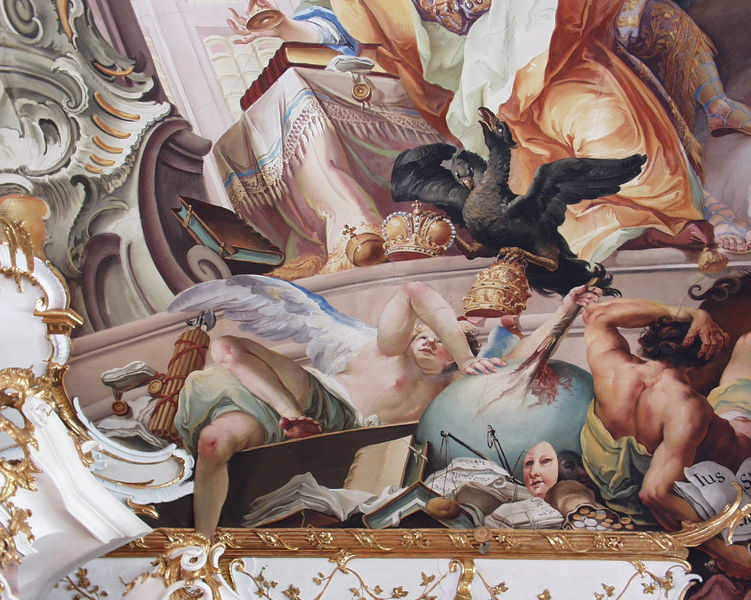
Titel: Fakultäten (Jurisprudenz - Detail)
Künstler: Johann Anwander
Standort: Dillingen
Institution: Goldener Saal
Schlagwörter: adler, akt, blau, dunkel, flügel, gemälde, gott, hand, körper, mann, nackt, schatten, vogel, weiß, gelb, grün, menschen, ocker, ausschnitt, braun, brust, grau, hell, kleid, licht, orange, pastell, rücken, schwarz, szene, tisch, türkis, gebäude, rose, rot, tier, tuch, beige, malerei, muster, ornament, gesichter, regal, wand, architektur, arm, barock, bibel, falten, gefieder, sockel, tod, tischtuch, vorhang, erde, kirche, fransen, gold, haare, kelch, mantel, tücher, decke, gewänder, innen, borte, krone, rokoko, rosa, chaos, engel, putte, ranken, stillleben, apfel, farbig, schrift, bücher, liebe, papier, schnabel, schwan, bogen, modern, mauer, lila, violett, rand, figuren, schlacht, kaiser, papst, detail, muskeln, ornamente, verzierung, wandmalerei, stuck, sandalen, faltenwurf, podest, knie, grun, surrealismus, foto, blut, waage, maske, buch, kreuz, geld, durcheinander, literatur, kugel, beutel, göttin, einband, rolle, römer, gerechtigkeit, leben, seiten, efeu, voluten, farbfoto, untersicht, axt, christlich, toga, griechisch, fall, sturz, fresken, geier, greif, mitra, tiara, auerhahn, macht, deckengemälde, fresko, geldbeutel, monarchie, kirchlich, siegel, rabe, lindgrün, amor, wandbild, globus, welt, verspielt, köcher, putti, larve, fresco, stürzen, insignien, zepter, heilige schrift, symbole, basilika, kronen, michelangelo, deckenmalerei, weltkugel, froschperspektive, latein, edelmetall, voll, masken, ikonographie, diebstahl, münzen, tiepolo, blutig, scheinarchitektur, phönix, dokumente, reichsapfel, verziehrungen, gesetz, raubvogel, papstkrone, marke, gesetze, weltlich, lind, bluemen, buschstaben, ius, liktorenbündel, masek, nachter, naktheit, pinkt, recht, roquaille, sandalette, symbolsprache, rfoto, aufgeschürft